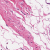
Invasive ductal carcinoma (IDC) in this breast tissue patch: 0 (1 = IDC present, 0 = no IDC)